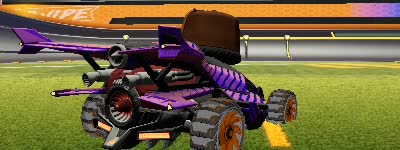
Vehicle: aftershock